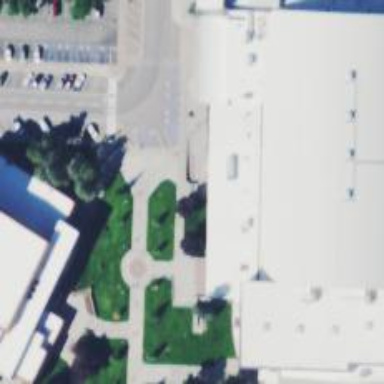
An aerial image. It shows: Part of building.